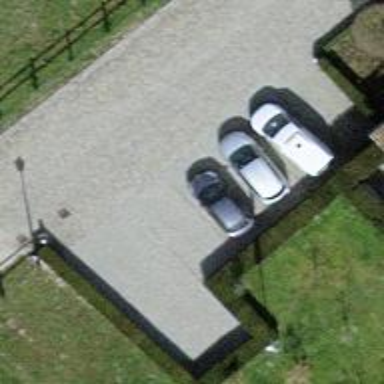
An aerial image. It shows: Parking area with surface.